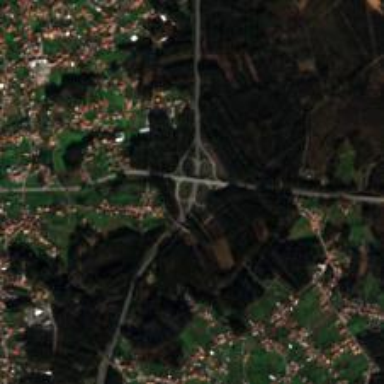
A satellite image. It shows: Motorway junction.